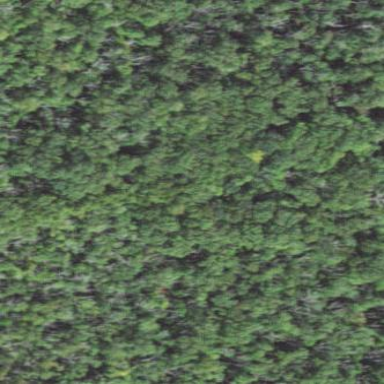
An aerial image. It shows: Mixed woodland area with various types of leaves.